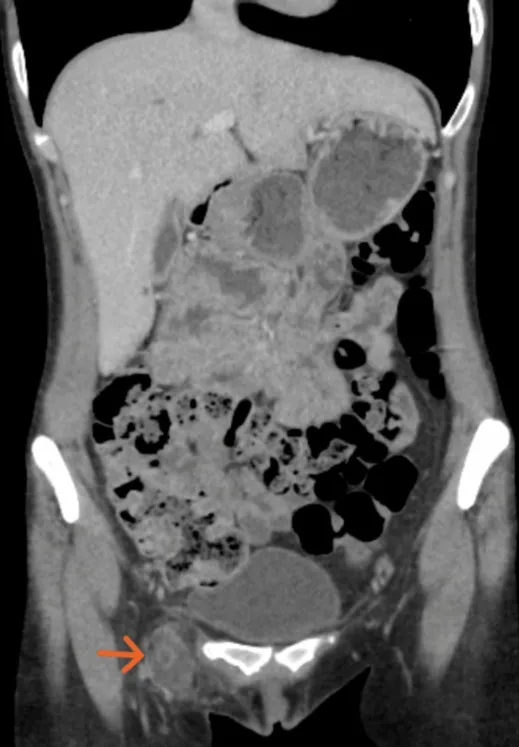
CT abdomen and pelvis showing a cystic lesion in the right femoral region (orange arrow) with no femoral or inguinal hernia.
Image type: radiology (ct)